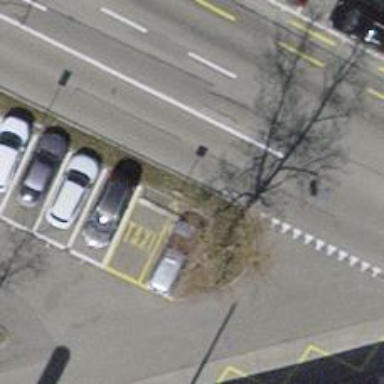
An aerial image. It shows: Bus stop with sheltered platform for public transport.